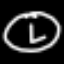
Label: clock